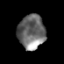
Tissue: prostate
Cell type: T cells
Senescence score: 0.2889
Nuclear area (px): 897
Mean DAPI intensity: 110.591